Field crop: maize
Growth stage: 2
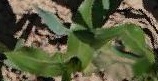
Species: maize